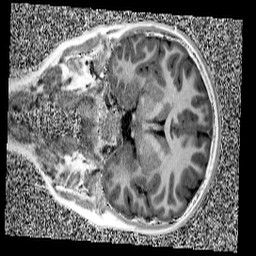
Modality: UNIT1
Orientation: coronal
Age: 10
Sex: female
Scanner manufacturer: siemens
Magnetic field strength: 3 T
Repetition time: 4 s
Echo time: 0.00299 s